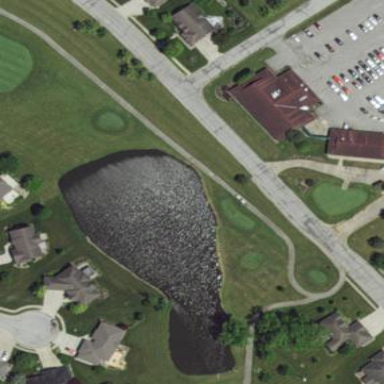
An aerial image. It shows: Scenic view of water hazard on golf course. The natural water feature adds beauty to the landscape.